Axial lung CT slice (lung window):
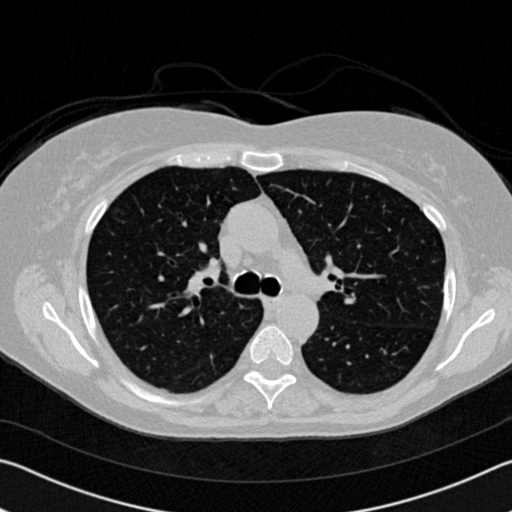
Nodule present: no